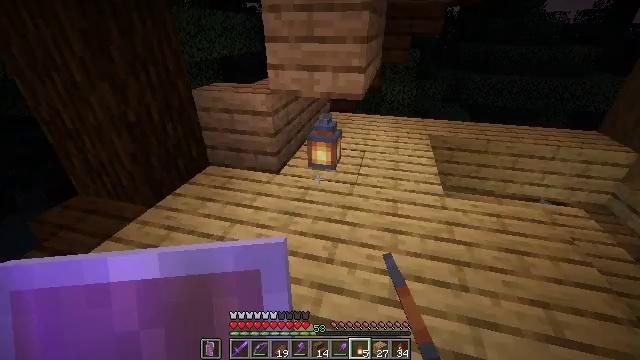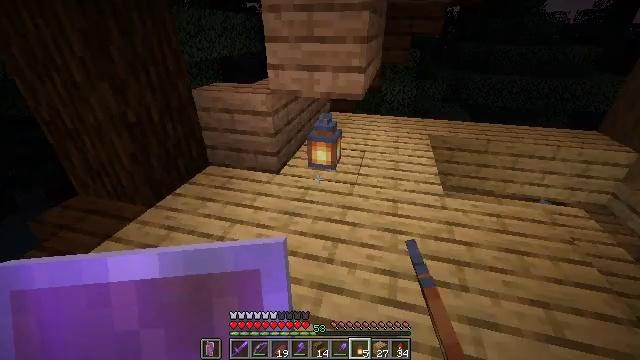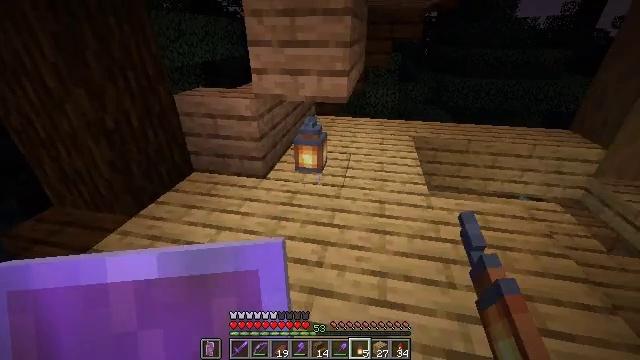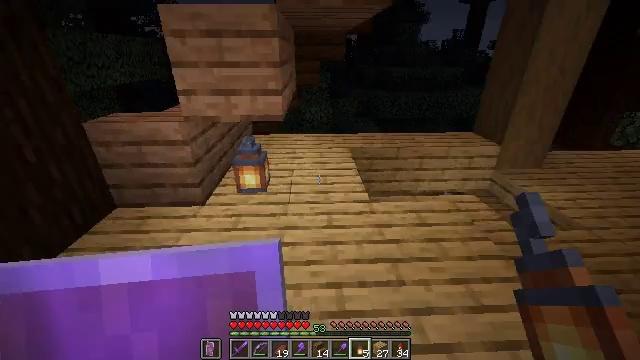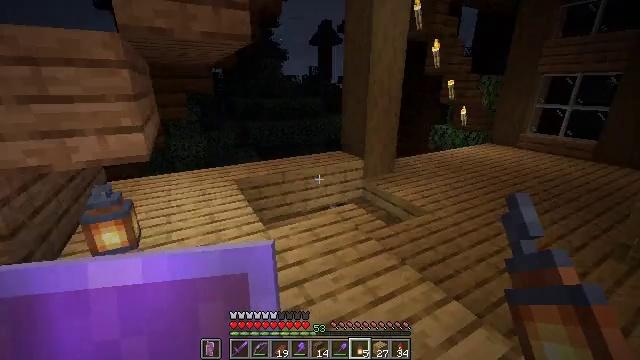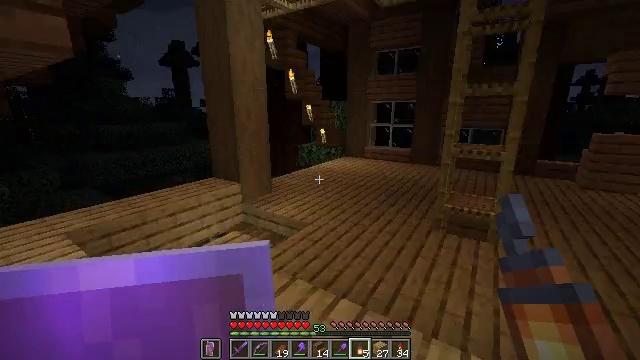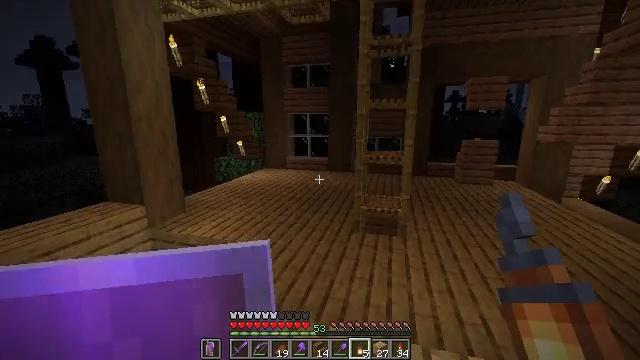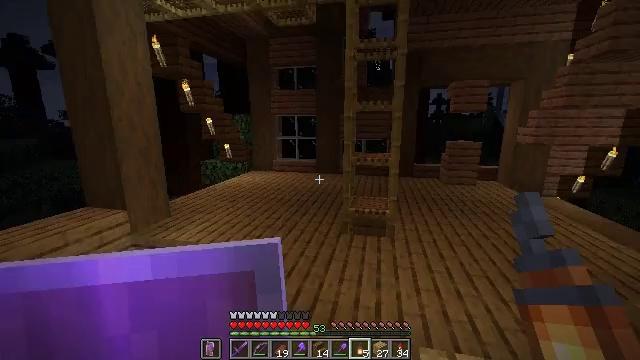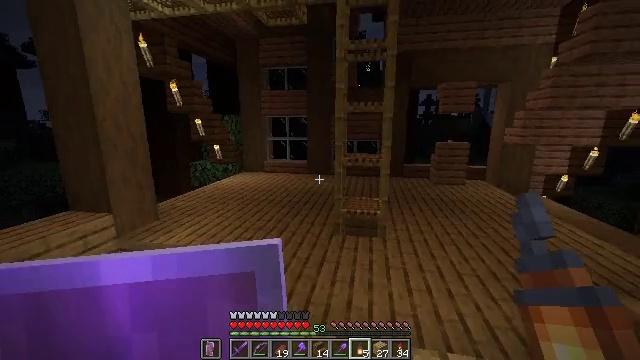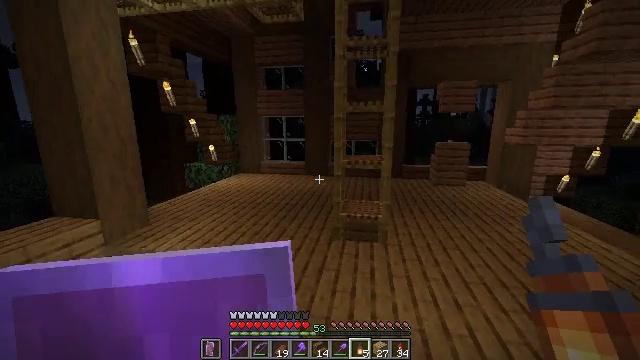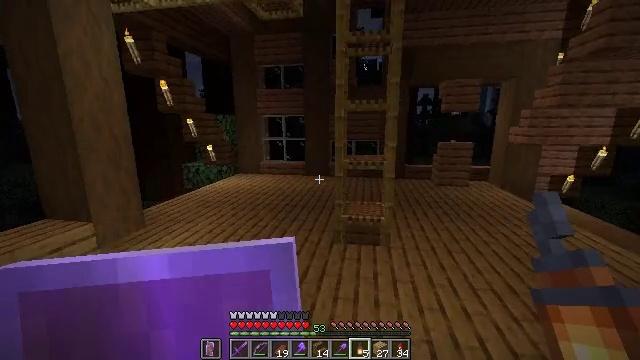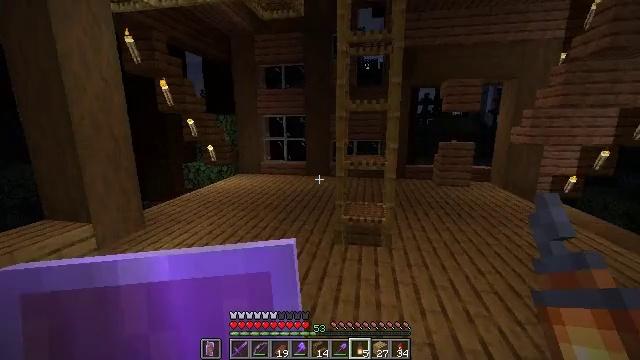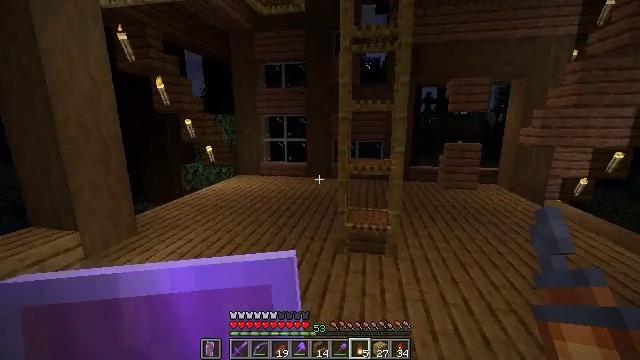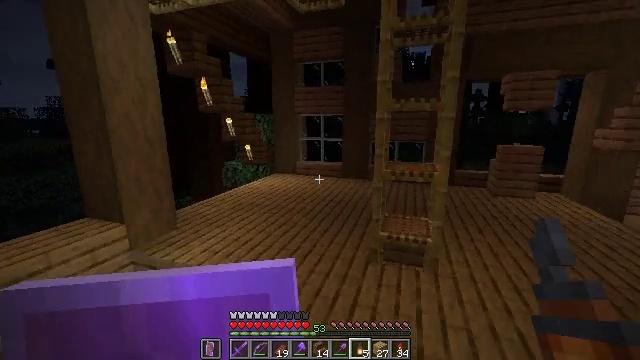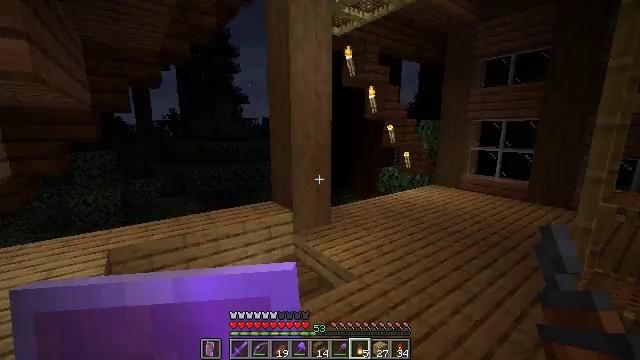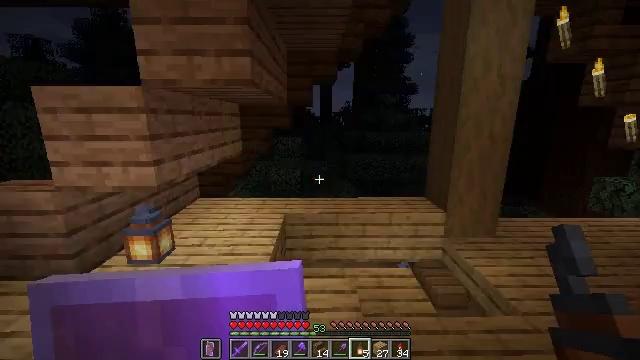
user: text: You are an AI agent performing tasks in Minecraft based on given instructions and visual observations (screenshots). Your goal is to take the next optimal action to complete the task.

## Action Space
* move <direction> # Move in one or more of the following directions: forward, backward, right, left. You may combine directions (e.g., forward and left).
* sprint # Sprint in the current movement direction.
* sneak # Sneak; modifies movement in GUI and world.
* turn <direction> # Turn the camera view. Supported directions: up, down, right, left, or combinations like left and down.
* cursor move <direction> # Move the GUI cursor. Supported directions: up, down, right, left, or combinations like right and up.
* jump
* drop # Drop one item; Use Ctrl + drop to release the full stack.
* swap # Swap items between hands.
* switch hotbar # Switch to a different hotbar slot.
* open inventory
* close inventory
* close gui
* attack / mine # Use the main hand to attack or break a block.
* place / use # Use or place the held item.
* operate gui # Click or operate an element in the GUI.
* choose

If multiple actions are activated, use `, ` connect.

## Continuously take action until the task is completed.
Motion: motion action
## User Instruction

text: Put back the crafting table.
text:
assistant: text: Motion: no_op
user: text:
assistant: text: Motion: turn right
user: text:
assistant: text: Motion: turn right and up
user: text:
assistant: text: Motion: turn right and up
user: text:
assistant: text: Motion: turn right and up
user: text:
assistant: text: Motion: turn right and up
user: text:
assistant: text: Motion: turn right
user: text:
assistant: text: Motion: move forward, turn right
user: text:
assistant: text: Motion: move forward
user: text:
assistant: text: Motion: move forward
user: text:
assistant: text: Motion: move forward
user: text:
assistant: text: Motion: move forward
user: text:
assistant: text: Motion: move forward and move right, turn left
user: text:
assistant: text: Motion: move forward and move right, turn left and up
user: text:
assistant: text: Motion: move right, turn left and down
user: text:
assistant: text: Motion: move right, turn left and down
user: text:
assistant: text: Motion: move right, turn left
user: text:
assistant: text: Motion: move back and move right, turn left and down
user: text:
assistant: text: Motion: move back and move right, turn left
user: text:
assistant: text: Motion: move back, turn left
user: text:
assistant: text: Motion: move back
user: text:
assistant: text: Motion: move back
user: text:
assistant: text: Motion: no_op
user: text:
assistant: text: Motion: no_op
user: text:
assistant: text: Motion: no_op
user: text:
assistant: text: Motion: no_op
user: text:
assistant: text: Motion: no_op
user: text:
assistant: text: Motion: no_op
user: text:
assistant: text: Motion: no_op
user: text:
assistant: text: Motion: no_op